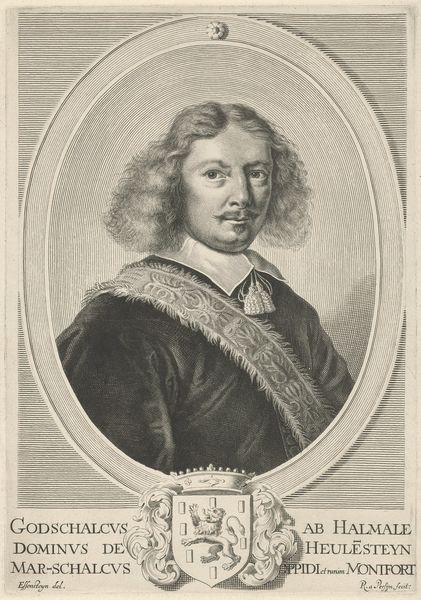
Titel: Portret van Godschalck van Halmale
Künstler: Reinier van Persijn
Standort: Amsterdam
Institution: Rijksmuseum
Schlagwörter: hair, nose, eyes, coat, mouth, person, crow, corw